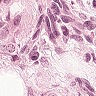
Metastatic tissue present: yes